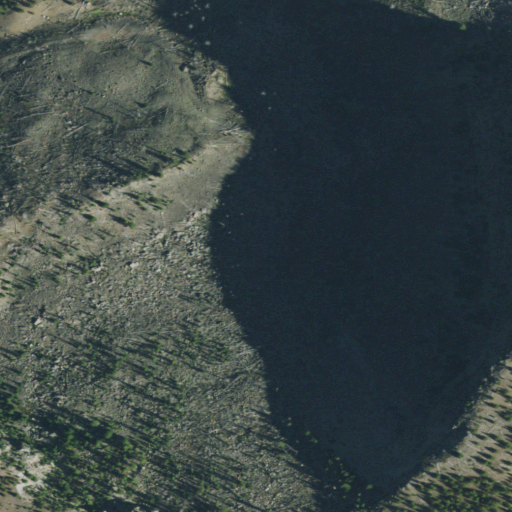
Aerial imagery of mountains in Wyoming named Three Brothers Mountains containing shrub and evergreen forest